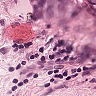
Metastatic tissue present: yes